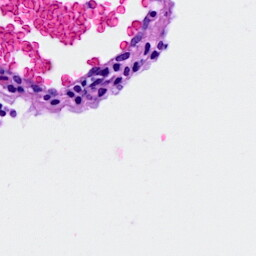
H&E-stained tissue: Breast